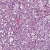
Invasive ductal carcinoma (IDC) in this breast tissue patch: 1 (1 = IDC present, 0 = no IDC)